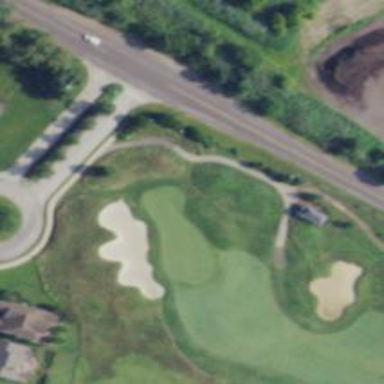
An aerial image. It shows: Pathway for golfing.